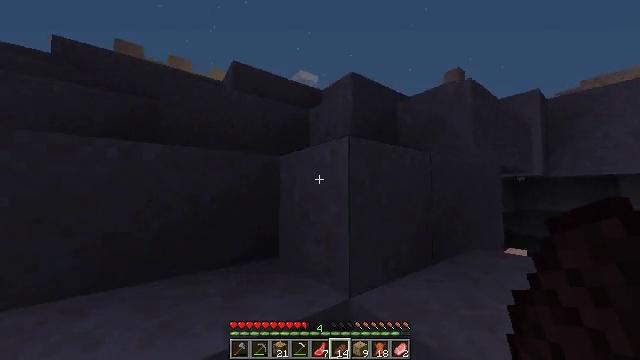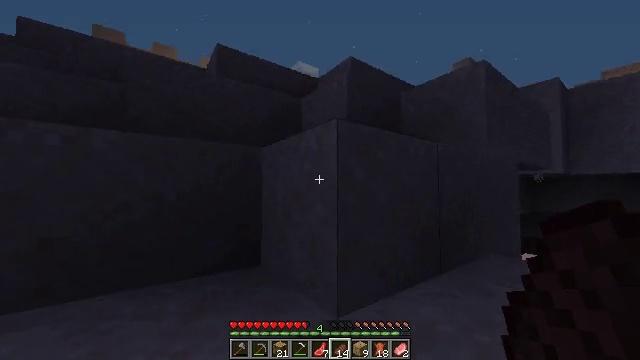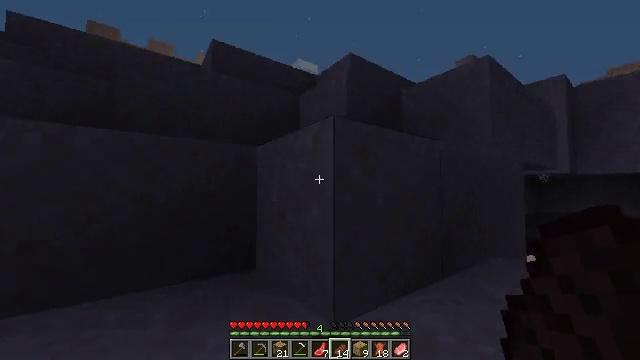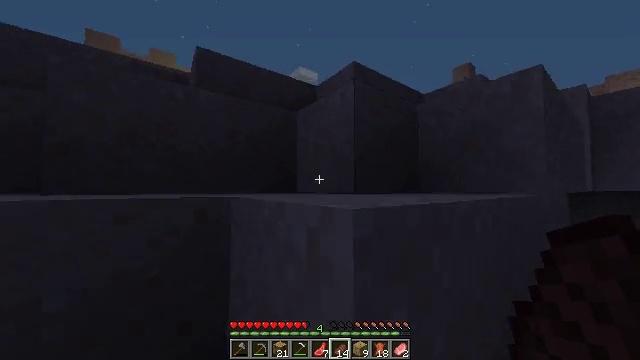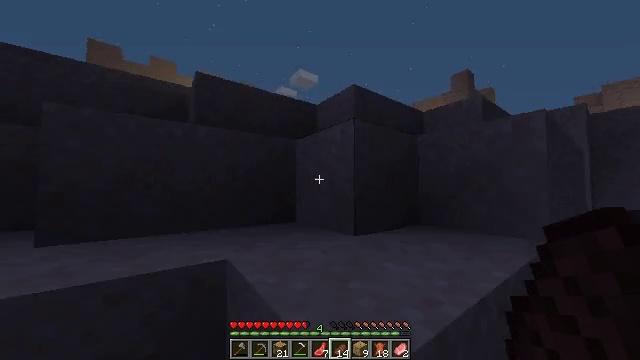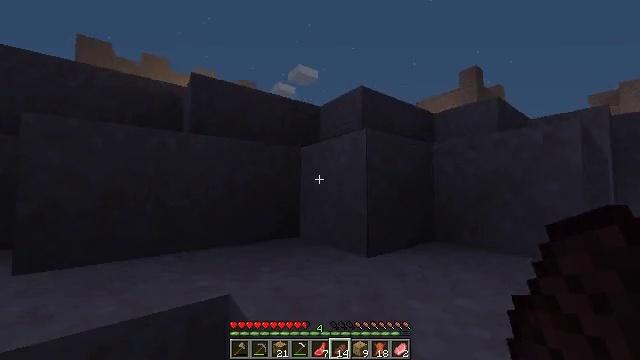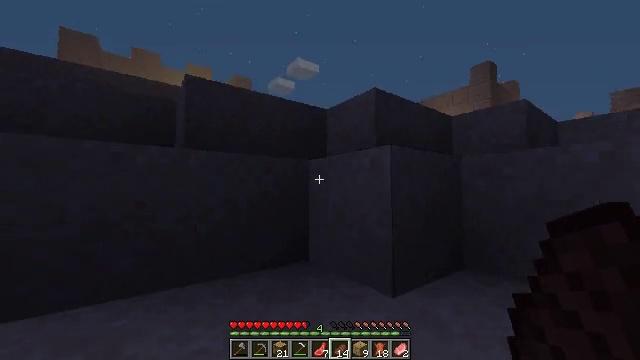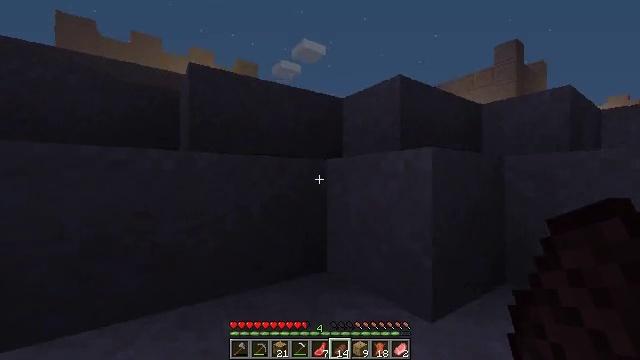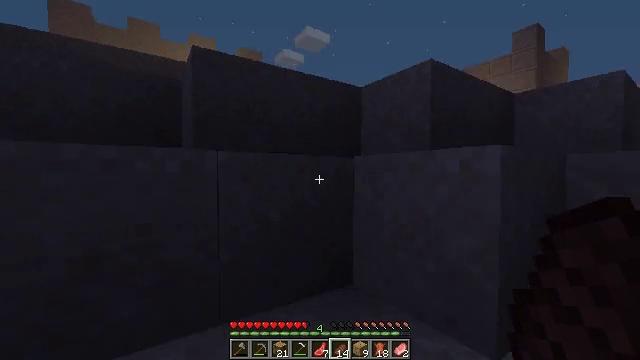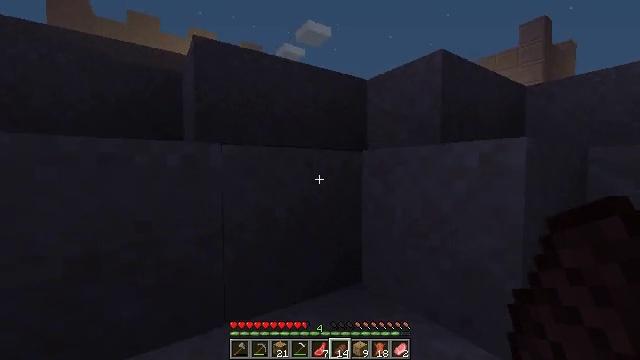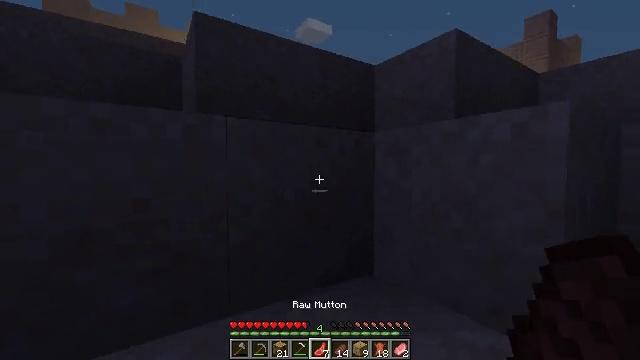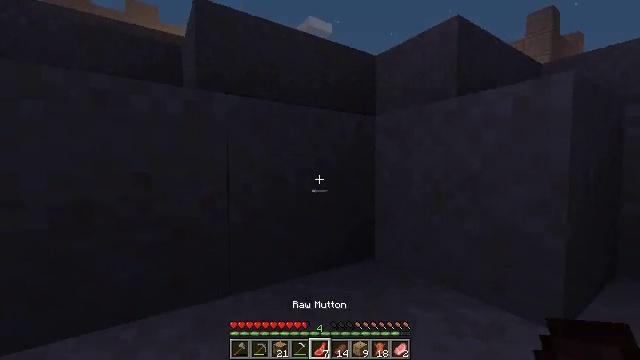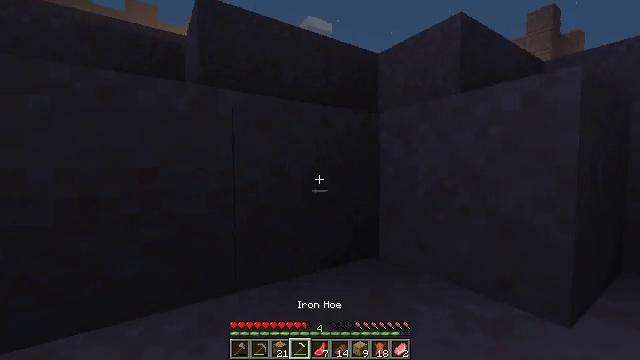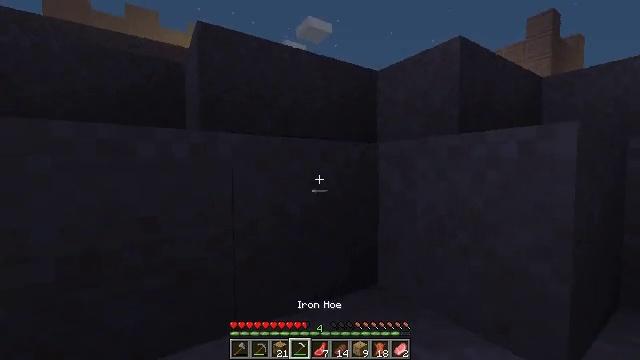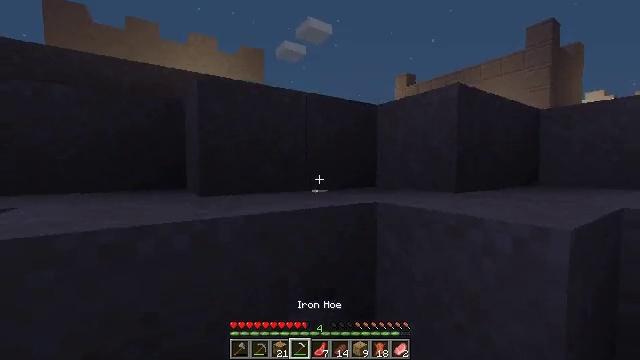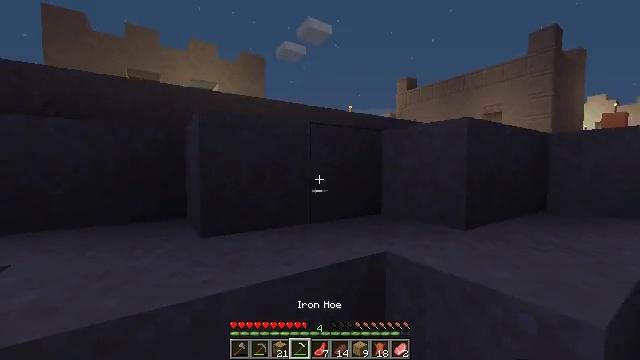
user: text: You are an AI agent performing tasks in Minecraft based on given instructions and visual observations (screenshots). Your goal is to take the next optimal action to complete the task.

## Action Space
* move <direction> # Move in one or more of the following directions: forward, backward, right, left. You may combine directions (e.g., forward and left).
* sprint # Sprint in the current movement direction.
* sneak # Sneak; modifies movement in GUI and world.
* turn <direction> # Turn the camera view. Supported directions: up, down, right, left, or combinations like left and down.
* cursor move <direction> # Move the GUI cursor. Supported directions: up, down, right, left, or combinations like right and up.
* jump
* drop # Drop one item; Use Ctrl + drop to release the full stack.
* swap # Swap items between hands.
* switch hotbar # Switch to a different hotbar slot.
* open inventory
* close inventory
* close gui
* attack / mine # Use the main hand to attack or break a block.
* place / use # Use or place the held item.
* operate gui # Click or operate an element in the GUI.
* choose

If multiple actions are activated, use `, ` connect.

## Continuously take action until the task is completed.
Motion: motion action
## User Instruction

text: Gather cactus by attacking it.
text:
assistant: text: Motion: move forward, sprint, jump
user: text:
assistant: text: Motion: move forward, sprint, jump
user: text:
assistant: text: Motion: move forward, sprint, jump
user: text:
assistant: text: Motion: move forward, sprint, jump
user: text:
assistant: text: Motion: move forward, sprint, jump
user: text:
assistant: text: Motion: move forward, sprint, jump
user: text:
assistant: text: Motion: move forward, sprint, turn left and down, jump
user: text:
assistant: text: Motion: move forward, sprint, turn down, jump
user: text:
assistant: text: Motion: move forward, sprint, jump
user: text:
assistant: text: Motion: move forward, sprint, jump
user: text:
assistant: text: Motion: move forward, sprint, jump
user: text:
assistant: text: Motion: move forward, sprint, jump
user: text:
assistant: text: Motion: move forward, sprint, jump
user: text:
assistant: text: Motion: move forward, sprint, jump
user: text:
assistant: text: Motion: move forward, sprint, jump
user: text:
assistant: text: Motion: move forward, sprint, jump
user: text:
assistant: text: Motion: move forward, sprint, jump
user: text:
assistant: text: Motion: move forward, sprint, turn down, jump
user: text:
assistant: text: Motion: move forward, sprint, jump
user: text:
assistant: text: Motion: move forward, sprint, jump
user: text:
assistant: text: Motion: move forward, sprint, turn left and down, jump
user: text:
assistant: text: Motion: move forward, sprint, jump
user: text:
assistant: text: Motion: move forward, sprint, jump
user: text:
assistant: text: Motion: move forward, sprint, jump
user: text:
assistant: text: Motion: move forward, sprint, turn left and down, jump
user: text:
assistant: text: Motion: move forward, sprint, jump
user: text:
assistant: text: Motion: move forward, sprint, jump
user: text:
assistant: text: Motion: move forward, sprint, jump
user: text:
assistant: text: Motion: move forward, sprint, jump
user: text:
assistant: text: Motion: move forward, sprint, turn right and down, jump